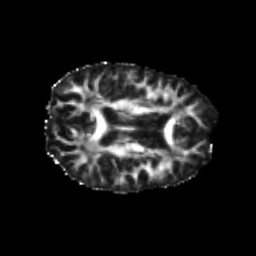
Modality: FA
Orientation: axial
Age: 24
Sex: female
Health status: healthy
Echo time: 0.074 s